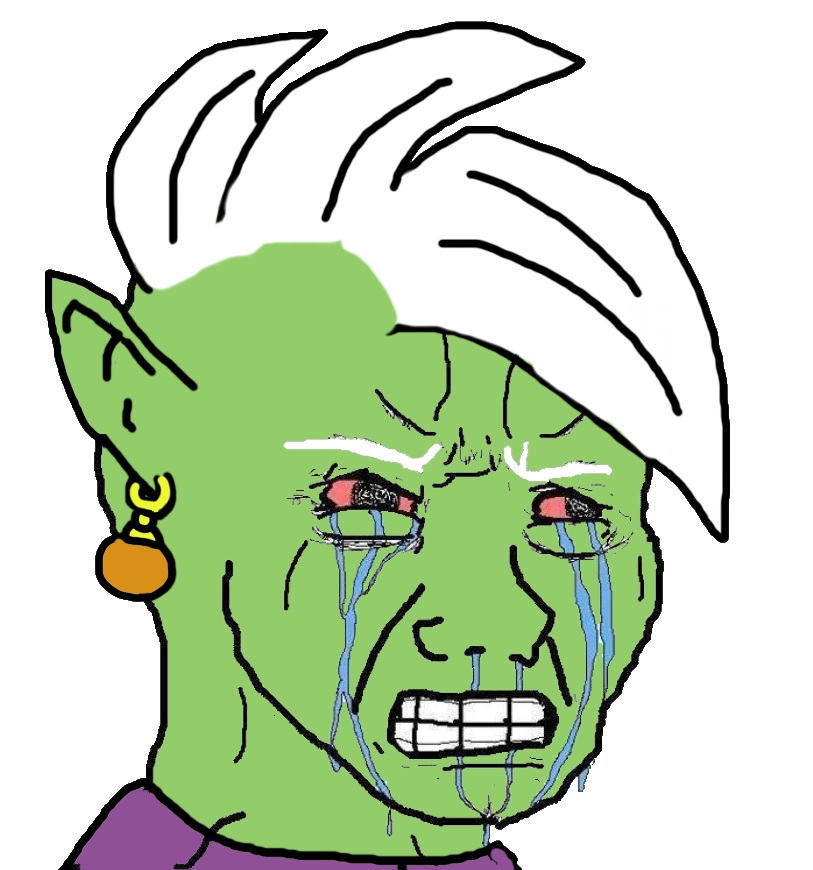
Label: 5_Crying_Wojak